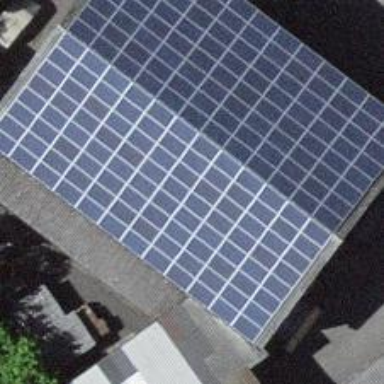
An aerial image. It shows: Solar power generator with photovoltaic panels.